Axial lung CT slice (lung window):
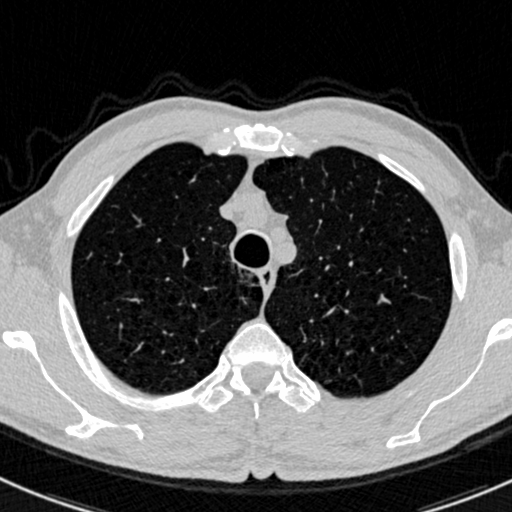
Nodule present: no